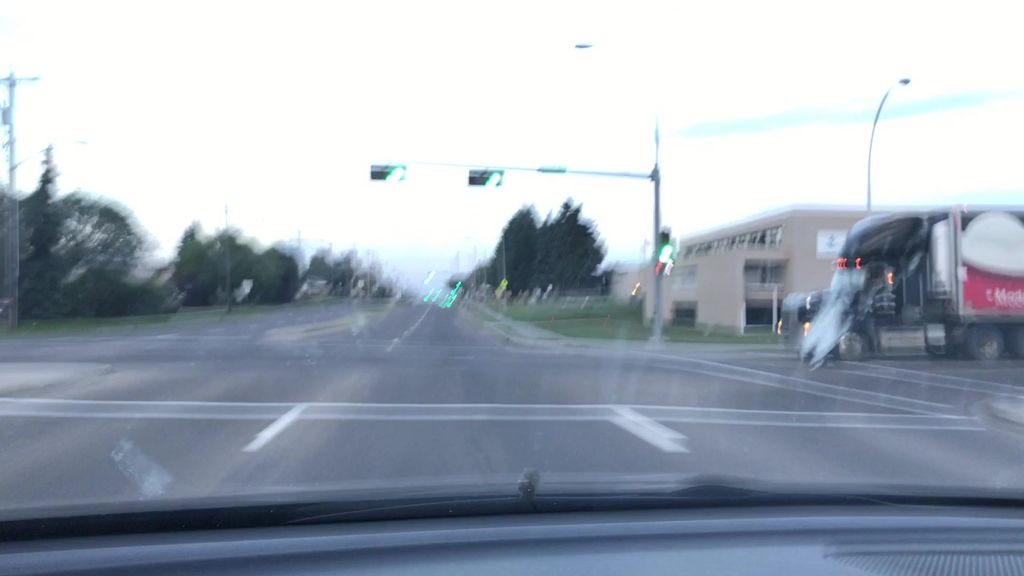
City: edmonton